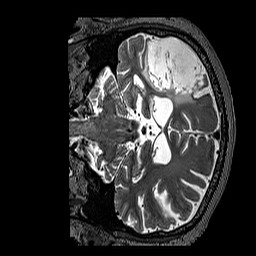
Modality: T2w
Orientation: coronal
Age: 66
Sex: male
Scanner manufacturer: siemens
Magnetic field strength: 3 T
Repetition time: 3.2 s
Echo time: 0.567 s